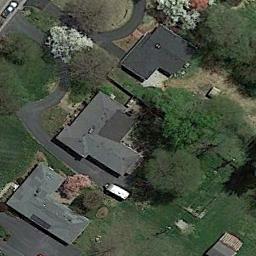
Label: medium_residential